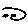
Label: square